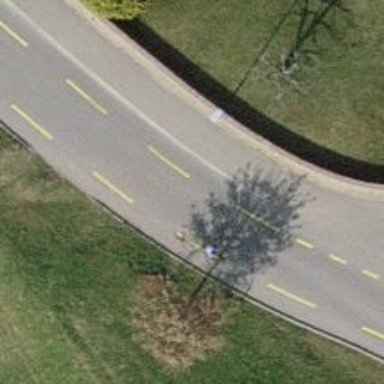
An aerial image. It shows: Unclassified road with advisory cycle lane and asphalt surface. There is also asphalt sidewalk on the right side.